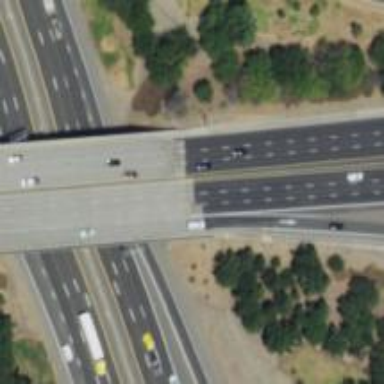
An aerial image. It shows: Secondary road crossing bridge.